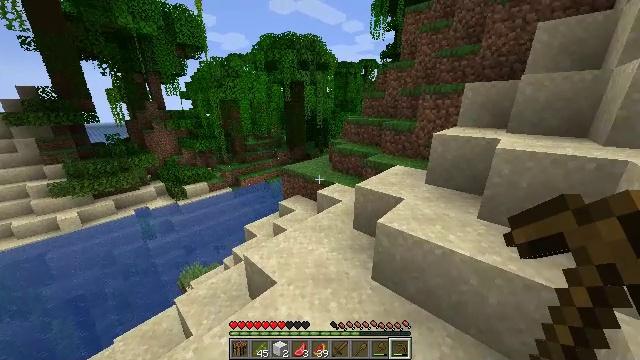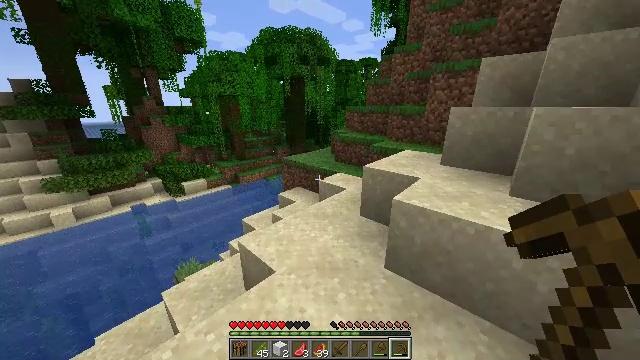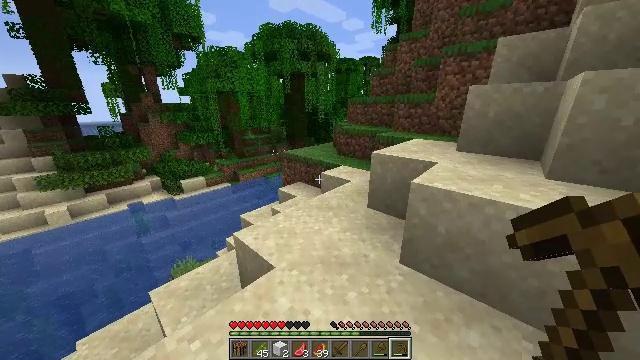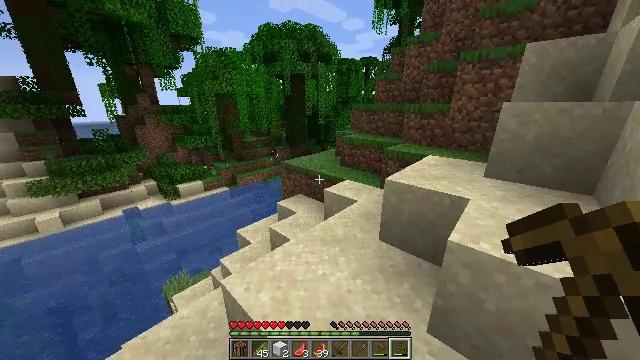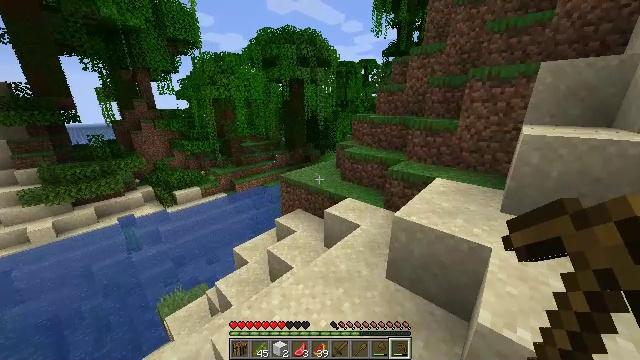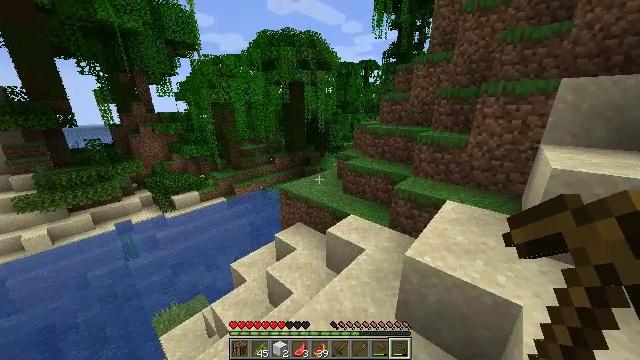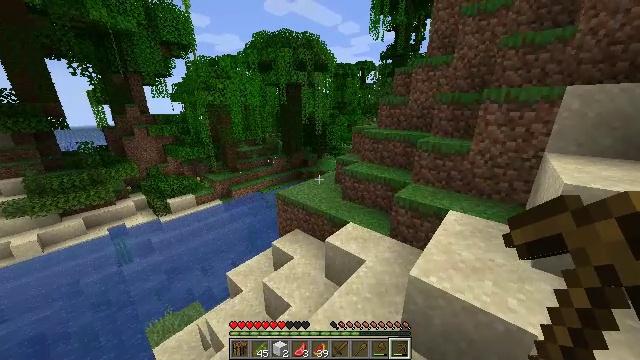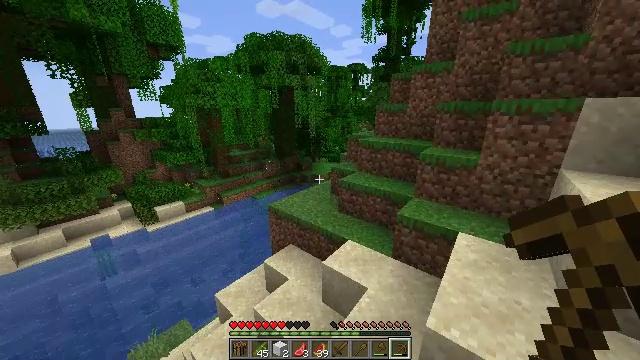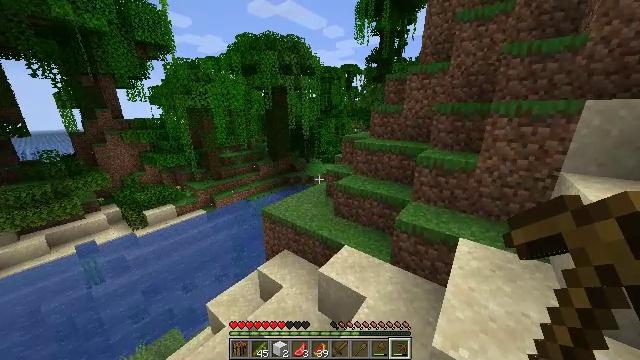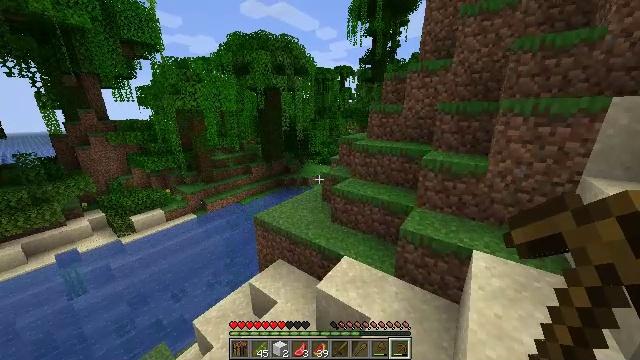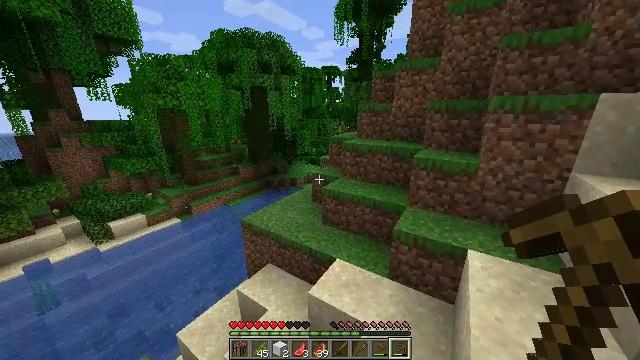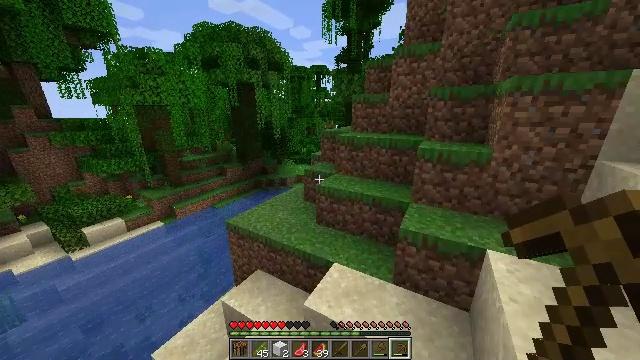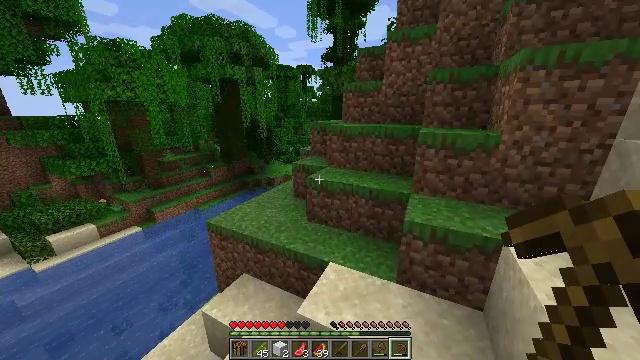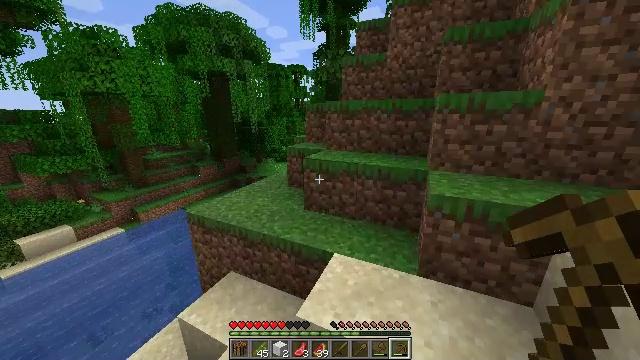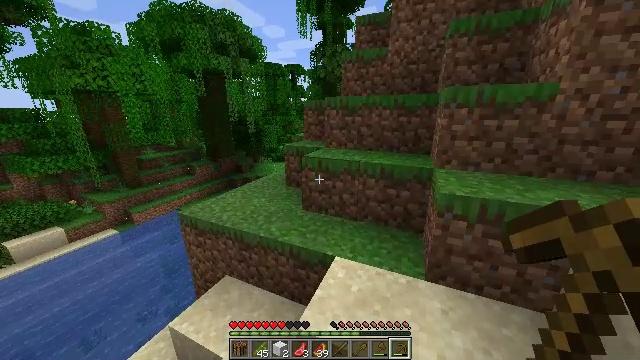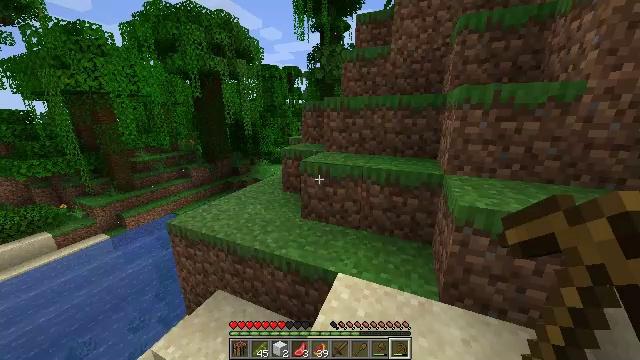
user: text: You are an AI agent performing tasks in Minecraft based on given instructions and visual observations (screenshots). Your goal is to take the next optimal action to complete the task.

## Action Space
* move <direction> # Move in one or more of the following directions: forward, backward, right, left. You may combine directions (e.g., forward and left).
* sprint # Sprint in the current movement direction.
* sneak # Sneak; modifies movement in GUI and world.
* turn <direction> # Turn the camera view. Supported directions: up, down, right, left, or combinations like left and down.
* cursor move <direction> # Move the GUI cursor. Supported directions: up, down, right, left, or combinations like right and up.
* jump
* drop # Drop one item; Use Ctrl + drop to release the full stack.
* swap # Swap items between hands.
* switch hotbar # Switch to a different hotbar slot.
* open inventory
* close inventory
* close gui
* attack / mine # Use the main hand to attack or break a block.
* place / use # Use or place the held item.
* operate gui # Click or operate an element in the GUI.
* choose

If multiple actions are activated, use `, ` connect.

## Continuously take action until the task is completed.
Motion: motion action
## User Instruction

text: Harvest mossy cobblestone for building.
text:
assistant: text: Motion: move forward, sprint, jump
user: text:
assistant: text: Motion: move forward, sprint, jump
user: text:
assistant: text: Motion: move forward, jump
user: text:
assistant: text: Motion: move forward, jump
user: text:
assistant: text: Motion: move forward, jump
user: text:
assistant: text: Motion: move forward, jump
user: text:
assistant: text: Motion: move forward, turn right, jump
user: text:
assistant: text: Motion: move forward, turn right, jump
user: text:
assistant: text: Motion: move forward, turn right, jump
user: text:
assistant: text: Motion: move forward, turn right, jump
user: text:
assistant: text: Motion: move forward, turn right, jump
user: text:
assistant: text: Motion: move forward, sprint, turn right, jump
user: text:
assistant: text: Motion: move forward, sprint, turn right, jump
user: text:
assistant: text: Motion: move forward, sprint, jump
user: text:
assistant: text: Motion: move forward, sprint, jump
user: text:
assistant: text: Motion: move forward, jump
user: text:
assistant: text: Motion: move forward, jump
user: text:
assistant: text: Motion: move forward, jump
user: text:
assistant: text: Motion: move forward, turn left, jump
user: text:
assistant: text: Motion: move forward, turn left, jump
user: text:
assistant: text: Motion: move forward, jump
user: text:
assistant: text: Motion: move forward, jump
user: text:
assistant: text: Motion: move forward, jump
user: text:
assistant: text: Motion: move forward, sprint, jump
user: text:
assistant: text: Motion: move forward, sprint, jump
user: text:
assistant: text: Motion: move forward, sprint, jump
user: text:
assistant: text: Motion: move forward, sprint, jump
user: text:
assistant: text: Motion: move forward, jump
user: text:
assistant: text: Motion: move forward, turn right, jump
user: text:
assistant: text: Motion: move forward, turn right, jump